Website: walmart
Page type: account-selection
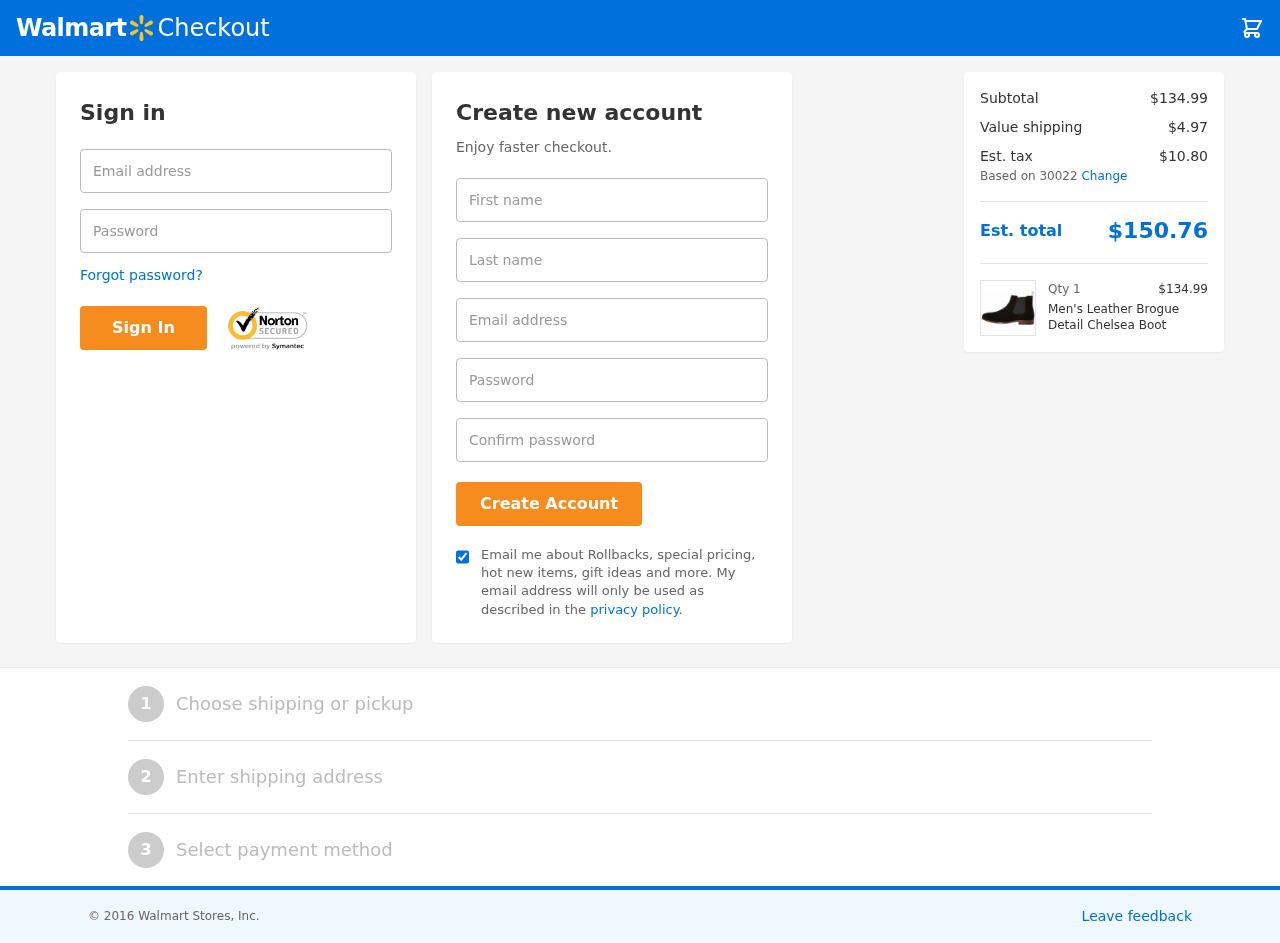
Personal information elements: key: PII_EMAIL
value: clee@yahoo.com
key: PII_FIRSTNAME
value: Charles
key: PII_LASTNAME
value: Lee
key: PII_LOGIN_USERNAME
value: charles_lee
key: PII_POSTCODE
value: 30022
Product elements: key: PRODUCT1_NAME
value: Men's Leather Brogue Detail Chelsea Boot
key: PRODUCT1_PRICE
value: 134.99
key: PRODUCT1_QUANTITY
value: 1
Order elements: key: ORDER_SUBTOTAL
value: $134.99
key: ORDER_SHIPPING_COST
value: $4.97
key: ORDER_TAX
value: $10.80
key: ORDER_TOTAL
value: $150.76